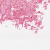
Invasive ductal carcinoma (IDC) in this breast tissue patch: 0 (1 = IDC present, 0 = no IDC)